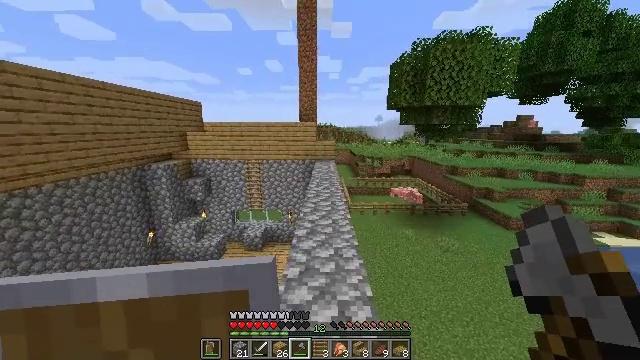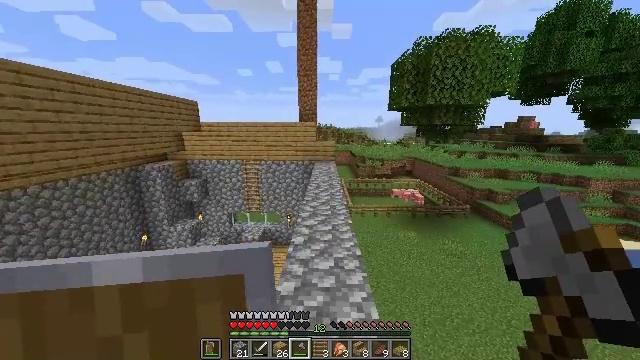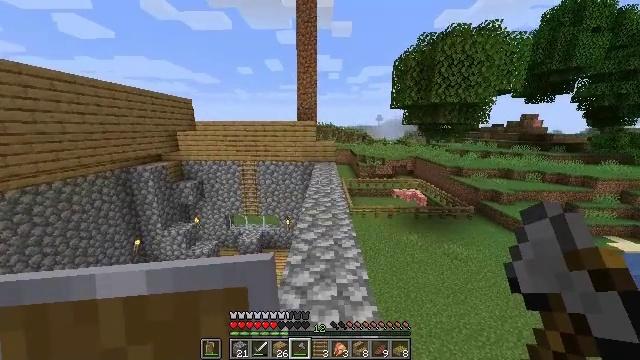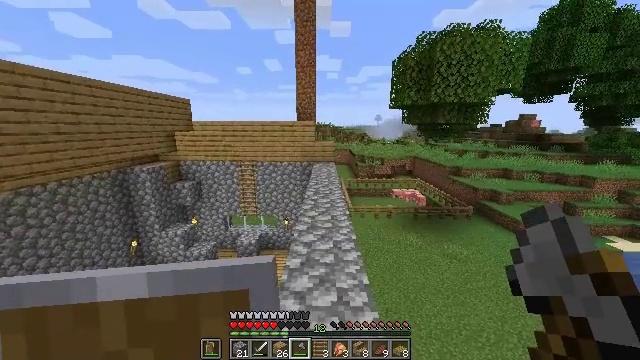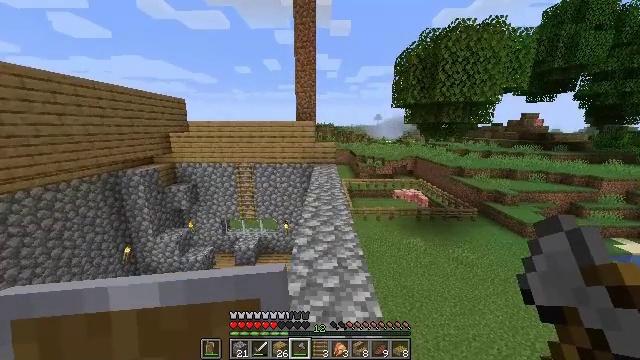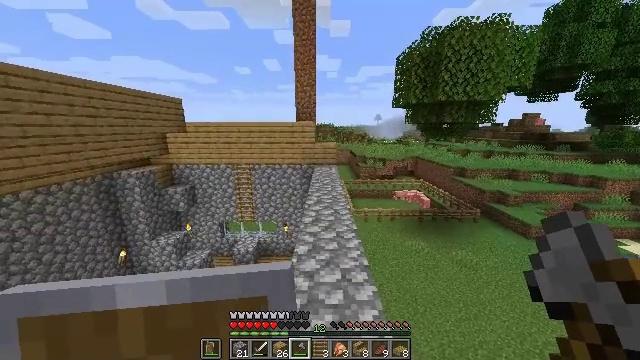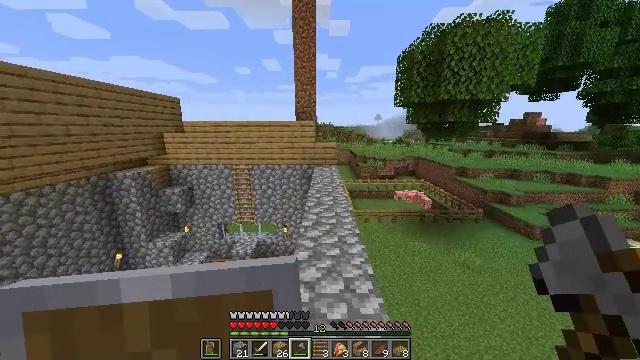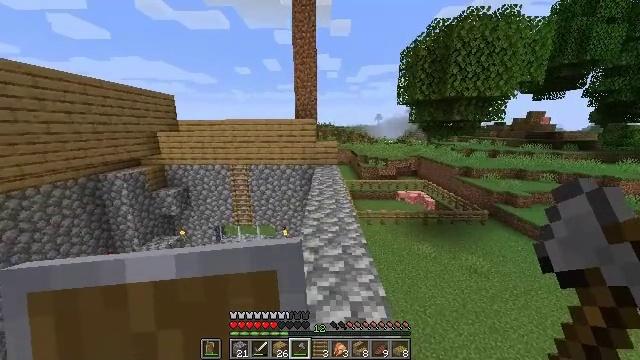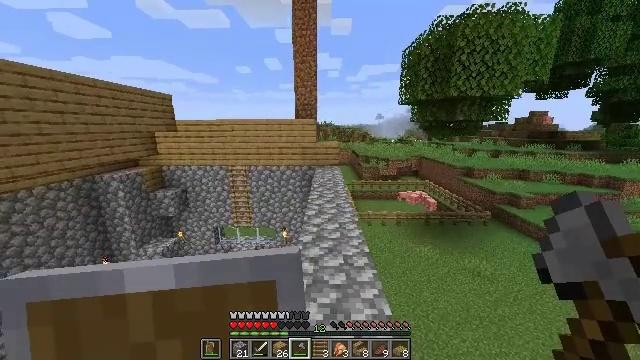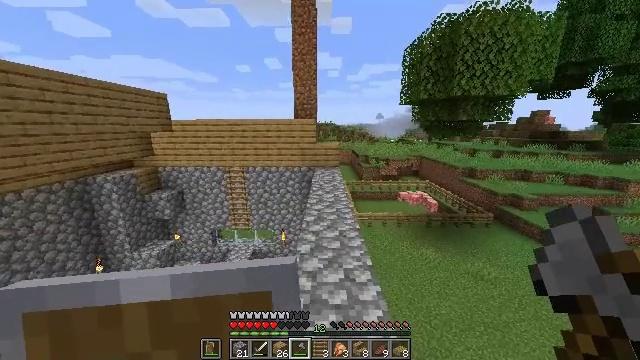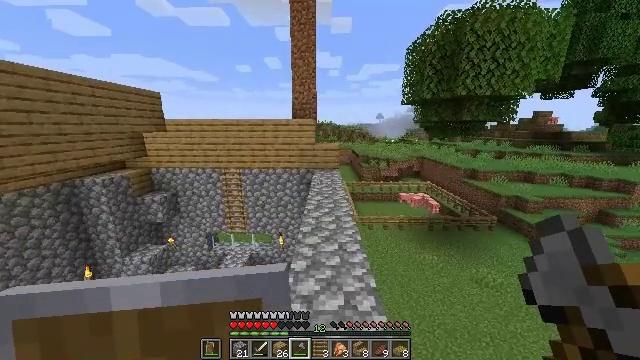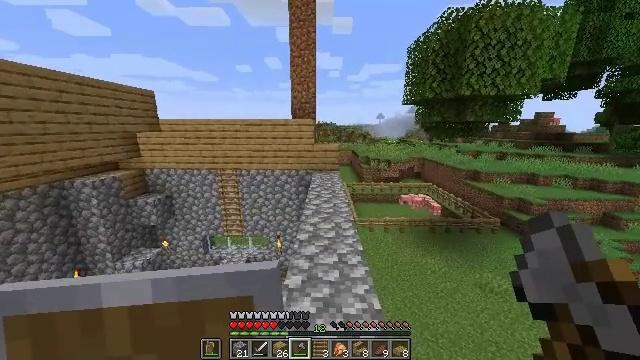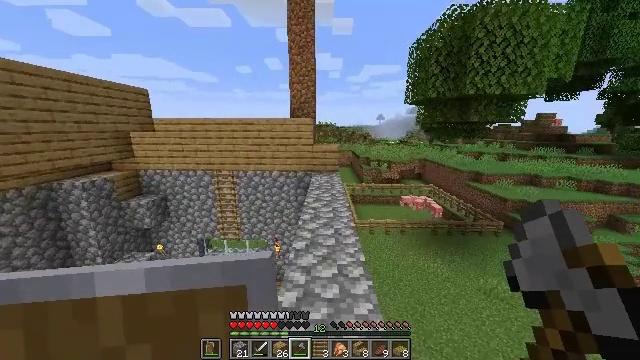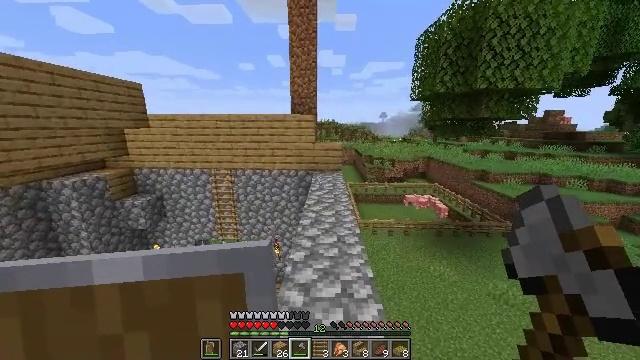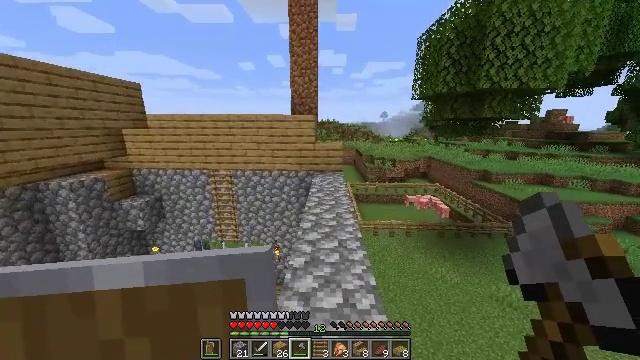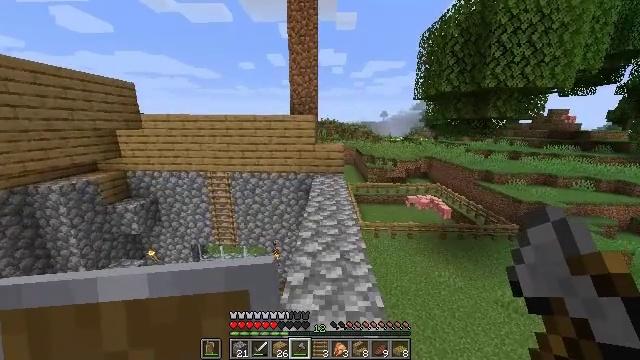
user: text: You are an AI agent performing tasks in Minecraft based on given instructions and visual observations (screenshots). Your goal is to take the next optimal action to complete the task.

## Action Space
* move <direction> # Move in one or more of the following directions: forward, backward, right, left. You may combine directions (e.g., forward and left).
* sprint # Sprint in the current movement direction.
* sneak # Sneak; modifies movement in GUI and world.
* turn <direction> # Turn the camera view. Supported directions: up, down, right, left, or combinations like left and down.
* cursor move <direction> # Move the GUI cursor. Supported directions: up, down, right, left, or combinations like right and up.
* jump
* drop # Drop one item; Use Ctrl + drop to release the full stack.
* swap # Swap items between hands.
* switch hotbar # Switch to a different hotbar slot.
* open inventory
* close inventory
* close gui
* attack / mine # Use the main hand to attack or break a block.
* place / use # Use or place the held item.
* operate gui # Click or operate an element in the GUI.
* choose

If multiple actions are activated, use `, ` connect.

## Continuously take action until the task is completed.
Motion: motion action
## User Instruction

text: Collect the oak planks from the structure.
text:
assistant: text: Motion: move forward, sprint
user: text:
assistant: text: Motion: move forward, sprint
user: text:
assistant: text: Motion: move forward, sprint
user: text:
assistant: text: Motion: move forward, sprint
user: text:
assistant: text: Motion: move forward, sprint
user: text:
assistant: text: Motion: move forward, sprint
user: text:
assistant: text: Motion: move forward, sprint
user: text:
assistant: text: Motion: move forward, sprint
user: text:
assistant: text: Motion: move forward, sprint
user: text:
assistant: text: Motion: move forward, sprint
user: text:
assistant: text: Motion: move forward, sprint
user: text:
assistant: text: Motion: move forward, sprint
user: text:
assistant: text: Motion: move forward, sprint
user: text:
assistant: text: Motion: move forward
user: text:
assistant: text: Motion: move forward
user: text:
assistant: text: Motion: no_op
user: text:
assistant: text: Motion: no_op
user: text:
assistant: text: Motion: move forward
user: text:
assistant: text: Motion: move forward
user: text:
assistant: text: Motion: move forward
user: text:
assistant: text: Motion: move forward
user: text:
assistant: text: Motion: move forward
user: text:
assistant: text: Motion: move forward
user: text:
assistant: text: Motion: move forward
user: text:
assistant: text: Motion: move forward
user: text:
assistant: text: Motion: move forward
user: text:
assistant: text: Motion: move forward
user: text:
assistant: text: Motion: move forward
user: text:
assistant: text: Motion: move forward
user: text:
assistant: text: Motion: move forward